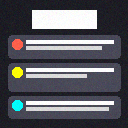
Screen state: on